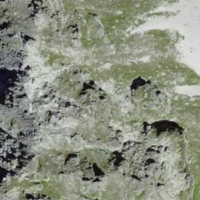
EUNIS habitat code: 48
Species observed at this site:
Saxifraga bryoides